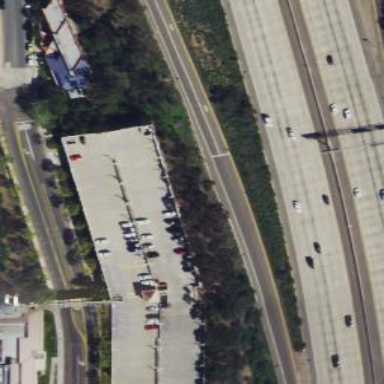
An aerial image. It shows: Surface parking lot with asphalt. It is park and ride facility.